Question: I am having trouble posting like this image. A common caption for all images & multiple images. At least, tell me if it is ?

I have tried to loop through all images & succeed to post all images as shown in the image but not getting the caption. (In image it's : "TEST: PLEASE IGNORE FRNDS."). How can i do it ?
My code is posting successfully but the problem is that each photo is a different post. I want all photos in one single post.
Here's what i tried:
'''
NSMutableArray *arrayOfImages = [self getSelectedImagesArray];
for (int i=0; i<arrayOfImages.count; i++)
{
NSMutableDictionary* params = [[NSMutableDictionary alloc] init];
[params setObject:@"LOL !! THIS IS IMAGE" forKey:@"message"];
//[params setObject:@"LOL !! APP NAME" forKey:@"name"];
[params setObject:@"LOL !! THIS IS IMAGE CAPTION" forKey:@"caption"];
[params setObject:@"LOL !! THIS IS IMAGE description" forKey:@"description"];
[params setObject:UIImageJPEGRepresentation([arrayOfImages objectAtIndex:i], 0.5) forKey:@"picture"];
[FBRequestConnection startWithGraphPath:@"me/photos"
parameters:params
HTTPMethod:@"POST"
completionHandler:^(FBRequestConnection *connection,
id result,
NSError *error)
{
NSString *alertText;
if (error)
{
//showing an alert for failure
[[FBSession activeSession] openWithBehavior:FBSessionLoginBehaviorForcingWebView completionHandler:^(FBSession *session, FBSessionState status, NSError *error)
{
[self shareAdvertOnFacebook];
}];
alertText = [NSString stringWithFormat: @"error: domain = %@, code = %d", error.domain, error.code];
}
else
{
//showing an alert for success
alertText = [NSString stringWithFormat: @"Posted action, id: %@", result[@"id"]];
[[[UIAlertView alloc] initWithTitle:@"Result" message:@"Advert is posted to Facebook successfully." delegate:self cancelButtonTitle:@"OK!" otherButtonTitles:nil] show];
}
}];
}
'''
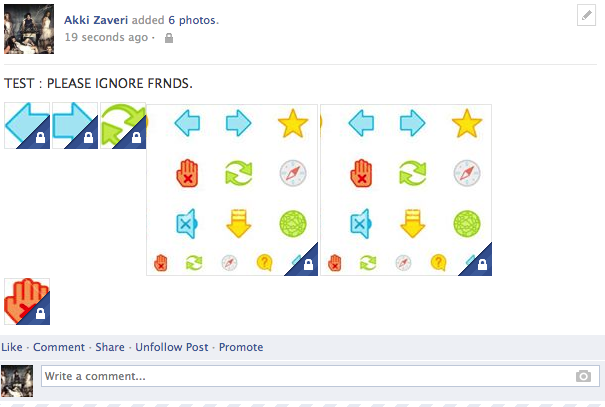
Answer: First make sure you have publish_stream permission to create a new album.
Then to create a new album, make a Graph API call to <URL> with parameters for the access token, the album name, and the album description.
If the album is created successfully the new album ID will be returned.
Then make a call to <URL> with the access token and other photo parameters to upload your photo to the new album.
By default, if you do not specify any album and just push photos to the me/photos endpoint your photos will end up in an album automatically created for your application.
'''
- (void) postImageToFB:(UIImage*)image
{
NSData* imageData = UIImageJPEGRepresentation(image, 90);
NSString *text=@"Purchased a book From Library Store,
Book Name-";
text=[text stringByAppendingString:lbl_bk_name.text];
text=[text stringByAppendingString:@"
Category-"];
text=[text stringByAppendingString:lbl_bk_category.text];
text=[text stringByAppendingString:@"
Feeling Great!!"];
NSMutableDictionary * params = [NSMutableDictionary dictionaryWithObjectsAndKeys:
text, @"message",
imageData, @"source",
nil];
[FBRequestConnection startWithGraphPath:@"me/photos"
parameters:params
HTTPMethod:@"POST"
completionHandler:^(FBRequestConnection *connection, id result, NSError *error) {
if (error) {
UIAlertView *alert=[[UIAlertView alloc] initWithTitle:@"Facebook" message:@"Problem in sharing in Facebook. Try Later!" delegate:self cancelButtonTitle:@"OK"otherButtonTitles:nil, nil];
[alert show];
} else {
UIAlertView *alert=[[UIAlertView alloc] initWithTitle:@"Facebook" message:@"Shared Successfully." delegate:self cancelButtonTitle:@"OK"otherButtonTitles:nil, nil];
[alert show];
}
}];
}
'''